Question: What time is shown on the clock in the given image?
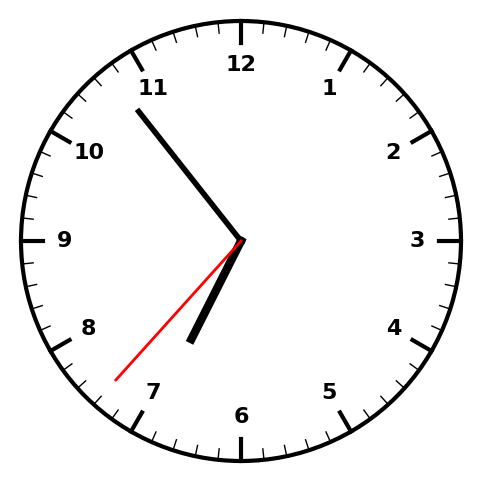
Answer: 06:53:37